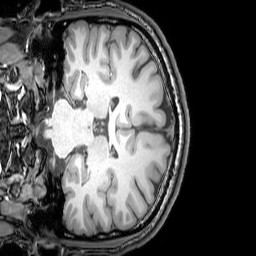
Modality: T1w
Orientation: coronal
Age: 25
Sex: male
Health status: healthy
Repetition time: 0.081 s
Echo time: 0.037 s